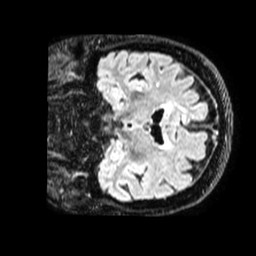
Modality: FLAIR
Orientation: coronal
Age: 63
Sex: female
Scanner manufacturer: philips
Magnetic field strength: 1.5 T
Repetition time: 4.8 s
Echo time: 0.3376 s